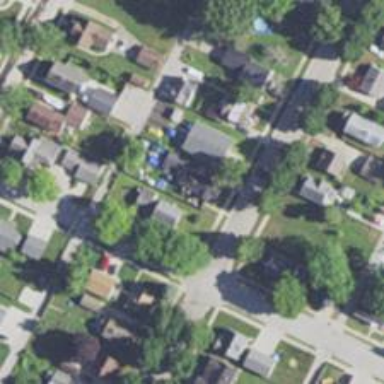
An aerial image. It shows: Charming neighbourhood.